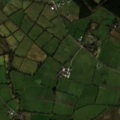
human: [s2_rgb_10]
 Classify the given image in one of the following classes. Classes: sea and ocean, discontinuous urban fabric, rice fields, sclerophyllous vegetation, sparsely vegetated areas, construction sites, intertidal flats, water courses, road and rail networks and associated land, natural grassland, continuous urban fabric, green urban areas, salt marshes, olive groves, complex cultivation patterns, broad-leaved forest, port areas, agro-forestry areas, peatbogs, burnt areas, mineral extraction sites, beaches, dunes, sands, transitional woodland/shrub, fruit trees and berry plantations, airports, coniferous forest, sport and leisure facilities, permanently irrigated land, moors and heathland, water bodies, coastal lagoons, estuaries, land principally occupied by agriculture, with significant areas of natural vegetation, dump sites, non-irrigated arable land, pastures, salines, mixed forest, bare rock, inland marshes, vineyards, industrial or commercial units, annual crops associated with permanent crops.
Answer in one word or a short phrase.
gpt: pastures, coniferous forest